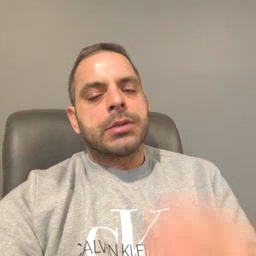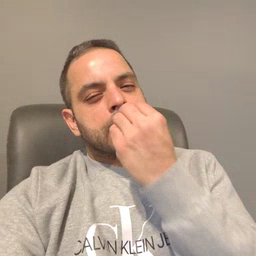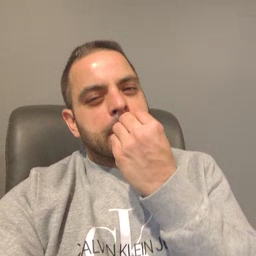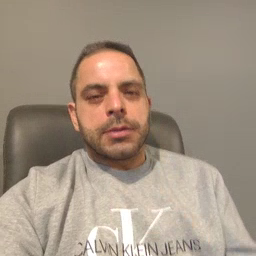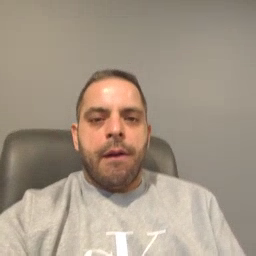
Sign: snack